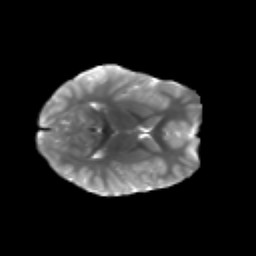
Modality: T2w
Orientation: axial
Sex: female
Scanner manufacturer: siemens
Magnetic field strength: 3 T
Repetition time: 5 s
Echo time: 0.071 s